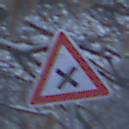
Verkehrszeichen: KreuzungOderEinmuendung
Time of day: Midday
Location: Outdoor (Nature)
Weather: Overcast
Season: Winter
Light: Natural